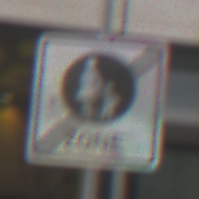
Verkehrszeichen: EndeFussgaengerzone
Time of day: Midday
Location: Outdoor (Urban)
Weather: Overcast
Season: NotSpecified
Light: Natural